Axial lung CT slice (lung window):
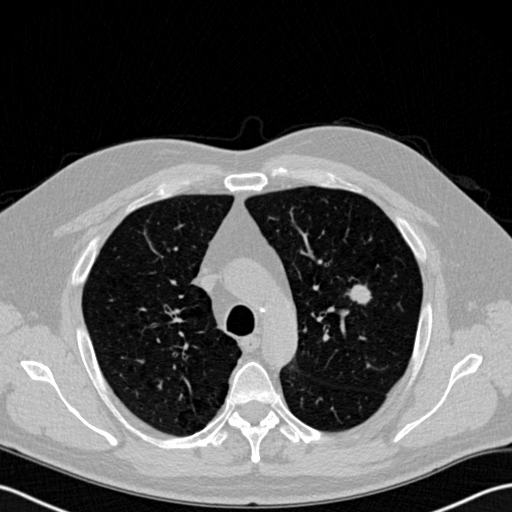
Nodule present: yes
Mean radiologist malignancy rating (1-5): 4.75